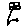
Label: flower